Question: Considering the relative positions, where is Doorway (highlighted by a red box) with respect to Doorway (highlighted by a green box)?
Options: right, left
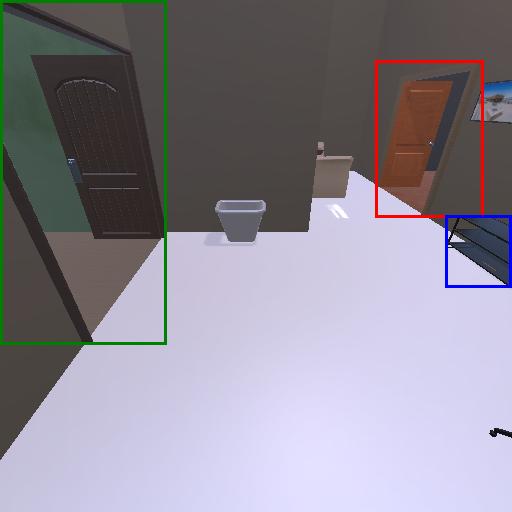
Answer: right